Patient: sex F, age 62
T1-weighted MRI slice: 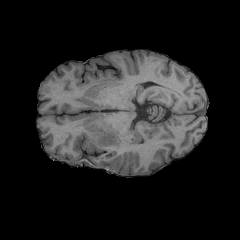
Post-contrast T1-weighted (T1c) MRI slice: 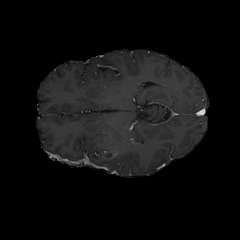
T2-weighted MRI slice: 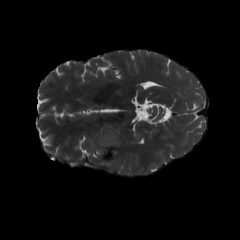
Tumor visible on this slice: yes
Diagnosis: Glioblastoma, IDH-wildtype
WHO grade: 4